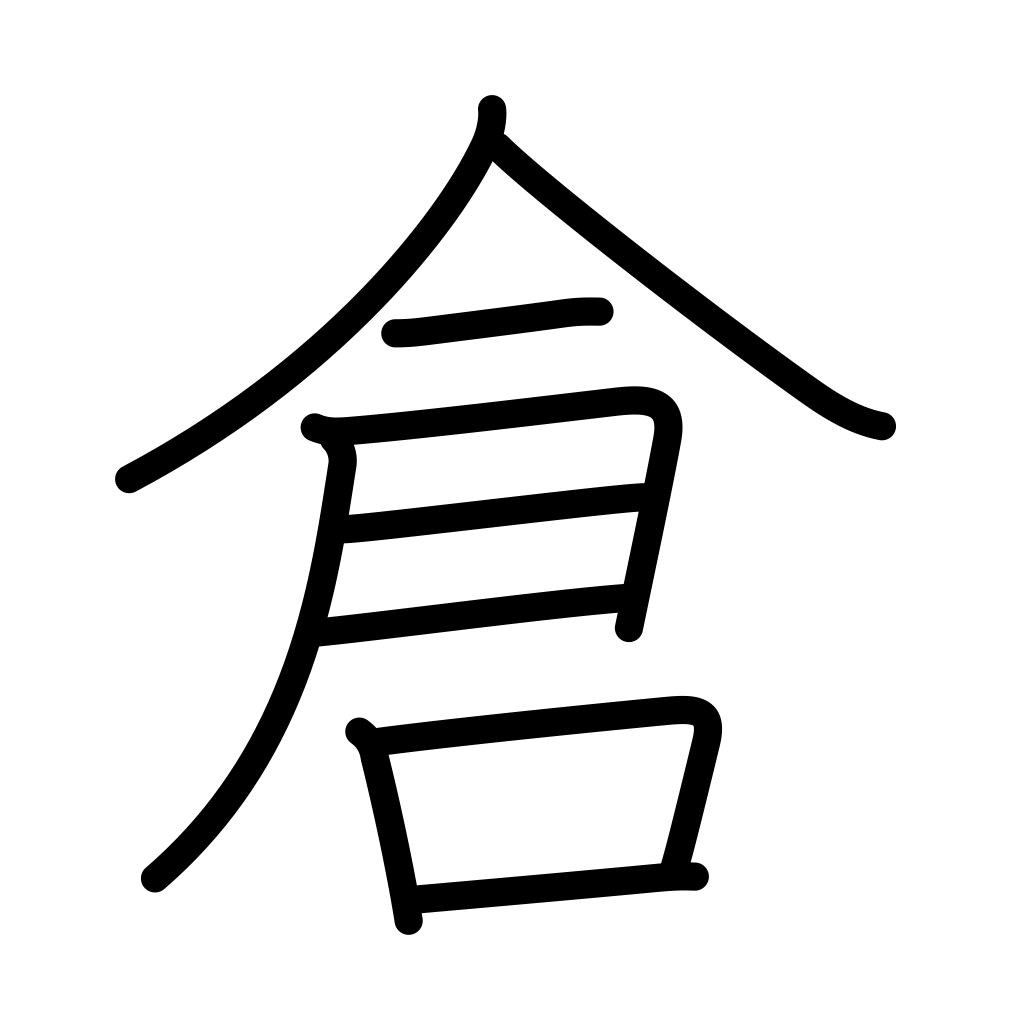
Meaning: godown, warehouse, storehouse, cellar, treasury